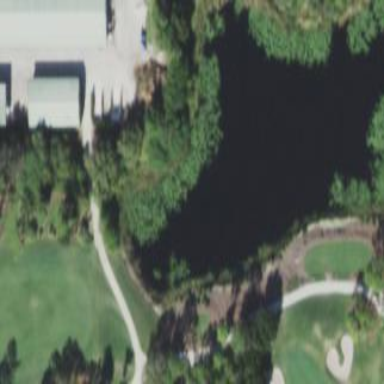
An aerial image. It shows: Water hazard on golf course.